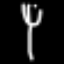
Label: fork